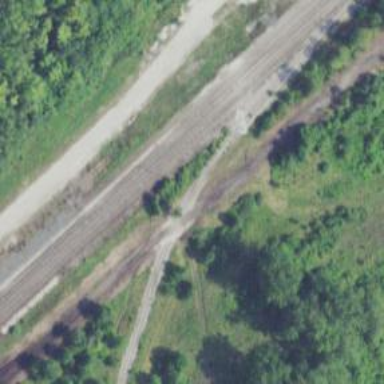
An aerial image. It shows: Railway spur service.